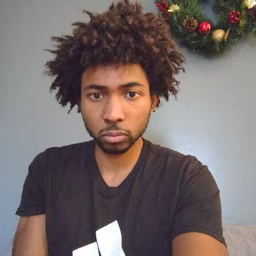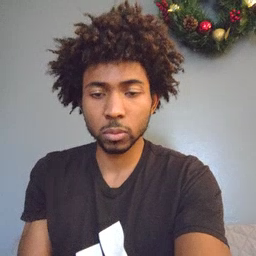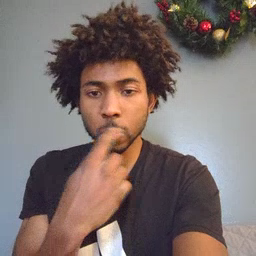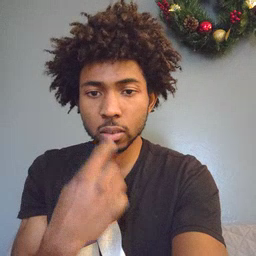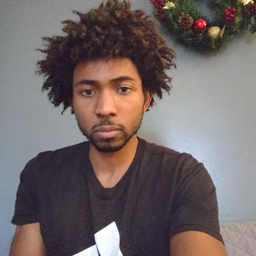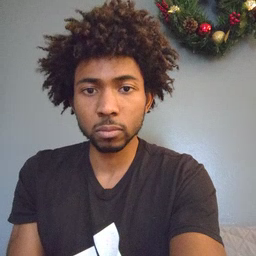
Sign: lips